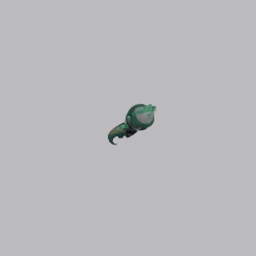
Label: animals